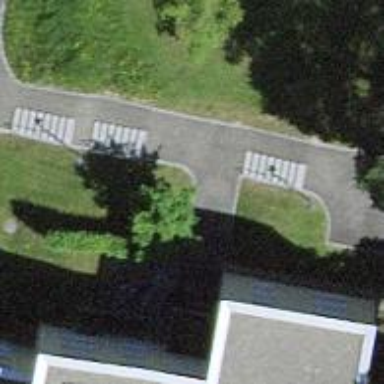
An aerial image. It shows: Road with steps.